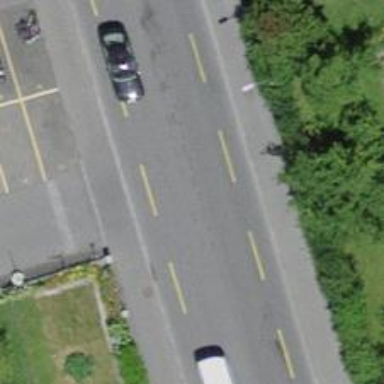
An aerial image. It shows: Tertiary road with asphalt surface. There are sidewalks on both sides and designated cycle lane.